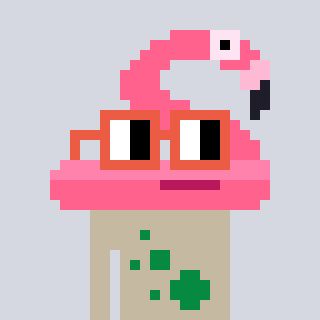
a pixel art character with square orange glasses, a flamingo-shaped head and a bege-colored body on a cool background